Question: I want to use ggplot to make a histogram using percentages. I found <URL> that gets me part of the way there.
However, I also want to place a showing the actual percentage.
Here is my code and a link to the output:
'''
p <- ggplot(mtcars, aes(x = hp)) +
geom_bar(aes(y = (..count..)/sum(..count..)), binwidth = 25) +
## scale_y_continuous(labels = percent_format()) #version 3.0.9
scale_y_continuous(labels = percent) #version 3.1.0
p <- p + stat_bin(aes(label=round((..count..)/sum(..count..),2)), geom="text", size=4)
plot(p)
'''
Here is the output:
Unfortunately, you can see that the data labels are placed at the non-percentage locations and the bars are "smushed" down.
Is there a way to change the stat_bin parameters so that the text labels actually show up inside or immediately on top of the percentage bars (so that my bars aren't smushed)?
Thank you!
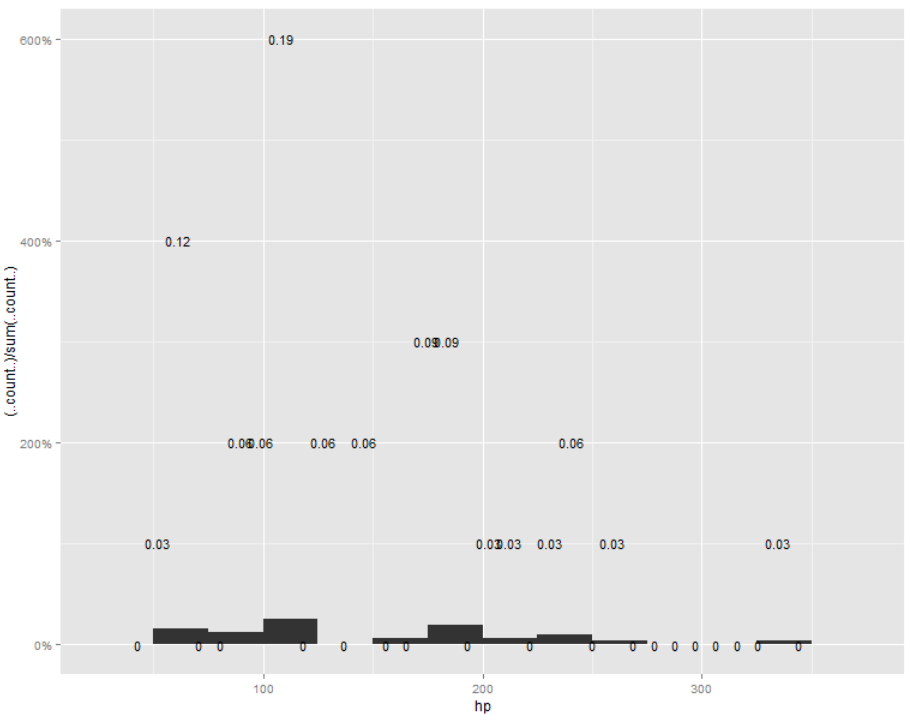
Answer: You'll want to just set the 'y' values for your labels as well (and also make sure you're using the same bins are you are for the bars)
'''
library(scales)
p <- ggplot(mtcars, aes(x = hp)) +
geom_bar(aes(y = (..count..)/sum(..count..)), binwidth = 25) +
scale_y_continuous(labels = percent_format()) #version 3.0.9
##scale_y_continuous(labels = percent) #version 3.1.0
p <- p + stat_bin(aes(y=(..count..)/sum(..count..),
label=round((..count..)/sum(..count..),2)),
geom="text", size=4, binwidth = 25, vjust=-1.5)
plot(p)
'''